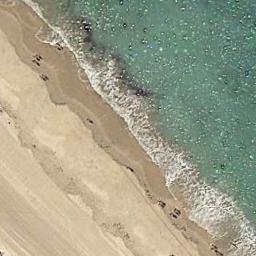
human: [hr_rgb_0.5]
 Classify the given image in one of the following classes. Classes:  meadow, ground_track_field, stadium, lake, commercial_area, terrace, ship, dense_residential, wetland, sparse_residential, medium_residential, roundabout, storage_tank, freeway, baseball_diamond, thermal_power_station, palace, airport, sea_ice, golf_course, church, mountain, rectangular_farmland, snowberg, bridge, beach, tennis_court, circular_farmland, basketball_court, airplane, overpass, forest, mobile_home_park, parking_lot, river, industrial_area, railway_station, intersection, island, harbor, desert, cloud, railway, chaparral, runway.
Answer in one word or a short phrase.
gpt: beach